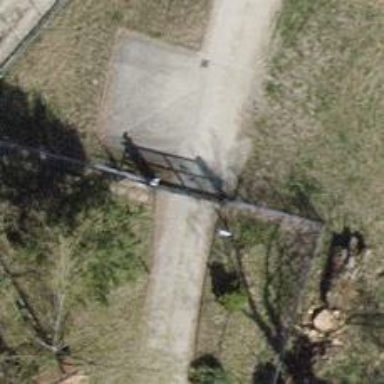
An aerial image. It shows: Gate.